Question: VS2012 Update 4
Windows Phone 8 SDK
a fresh new Windows Phone project based on WP OS 7.1
NuGet pack1: MS Async
NuGet pack2: MS HttpClient
a single test for a forum API:
to post a new thread in the forum and refresh the JSON to check if the "count" is accumulate.

1st textblock:
the response json will display here
3 buttons:
[refresh JSON]: use API1 to refresh the threads list
[New Post]: use API2 to post a new thread in the forum, title and text will display below
[IE]: open json in IE use API1
Thread information:
the thread you've just post use [New Post] button
only need to focus 2 parts
count: 244 ---> total threads count in the forum
"57923" ---> the title of the 1st thread (the field "data" is a array of the threads list)
1. open the app
2. click [refresh JSON] to get the list
3. remember the "count" part and the "title" of the 1st thread
4. click [New Post] to post a new thread, the title of the thread will display below
5. click [refresh JSON] to see the latest threads list
6. expected: the "count" accumulate by 1 and the "title" part should be the same as below
1. after clicking the [New Post], No matter how many times you hit [refresh JSON], the count will not accumulate!
2. but open the url in Chrome(Desktop), you will find that the JSON has already been updated!
3. close the app and reopen it, hit [refresh JSON], the JSON will updated as expected, but when you post a new thread, the problem occurs again
'''
private async void RefreshJSONButton_Click(object sender, RoutedEventArgs e)
{
this.JsonView.Text = string.Empty;
HttpClient client = new HttpClient();
string url =
"API1 Address Here";
string x = await client.GetStringAsync(url);
this.JsonView.Text = x;
client.Dispose();
}
private async void NewPostButton_Click_1(object sender, RoutedEventArgs e)
{
Random rnd = new Random();
this.num = rnd.Next(1, 99999);
// generate the title and content with random number
string threadTitle = this.num.ToString();
string threadContent = "111" + num.ToString();
// generate the url
string url =
"API2 Address Here";
url = url + "&title=" + threadTitle + "&content=" + threadContent;
// use HttpClient to send the new thread
HttpClient client = new HttpClient();
string x = await client.GetStringAsync(url);
client.Dispose();
// display the thread informartion for further check
this.titleView.Text = threadTitle;
this.contentView.Text = threadContent;
}
'''
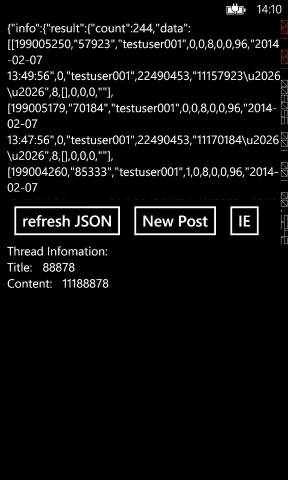
Answer: It seems, you are hitting the same URL on every refresh click. Sometime Windows Phone stores the request and response in cache.
If possible, you add one more parameter to your request and on every click just change the value of this parameter. You can use GUID or Unix Timestamp.
You can try like:
'''
private async void RefreshJSONButton_Click(object sender, RoutedEventArgs e)
{
this.JsonView.Text = string.Empty;
HttpClient client = new HttpClient();
int unixTimestamp = (int)(DateTime.Now.Subtract(new DateTime(1970, 1, 1))).TotalSeconds;
string url =
"http://API1 Address Here/Your queries&temp=unixTimestamp";
string x = await client.GetStringAsync(url);
this.JsonView.Text = x;
client.Dispose();
}
'''